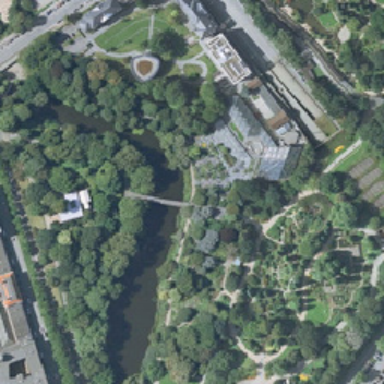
Both sides are covered with wood in the park .